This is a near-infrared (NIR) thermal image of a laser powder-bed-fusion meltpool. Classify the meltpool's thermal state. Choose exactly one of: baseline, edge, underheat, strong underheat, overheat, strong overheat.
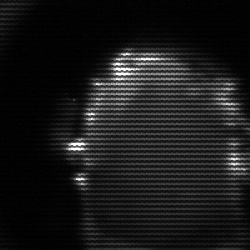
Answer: baseline